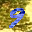
Label: 9